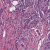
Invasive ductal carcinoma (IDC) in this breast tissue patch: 1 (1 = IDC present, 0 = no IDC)